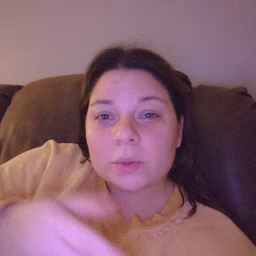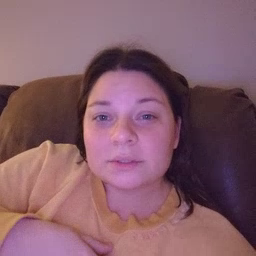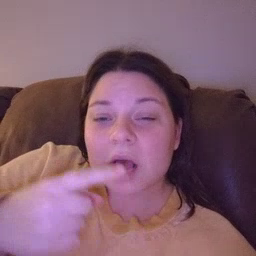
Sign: tongue